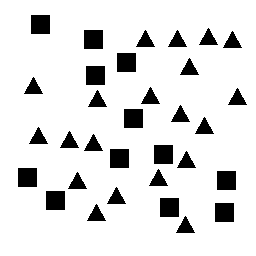
Squares: 12
Triangles: 20
Stars: 0
Total shapes: 32